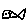
Label: fish